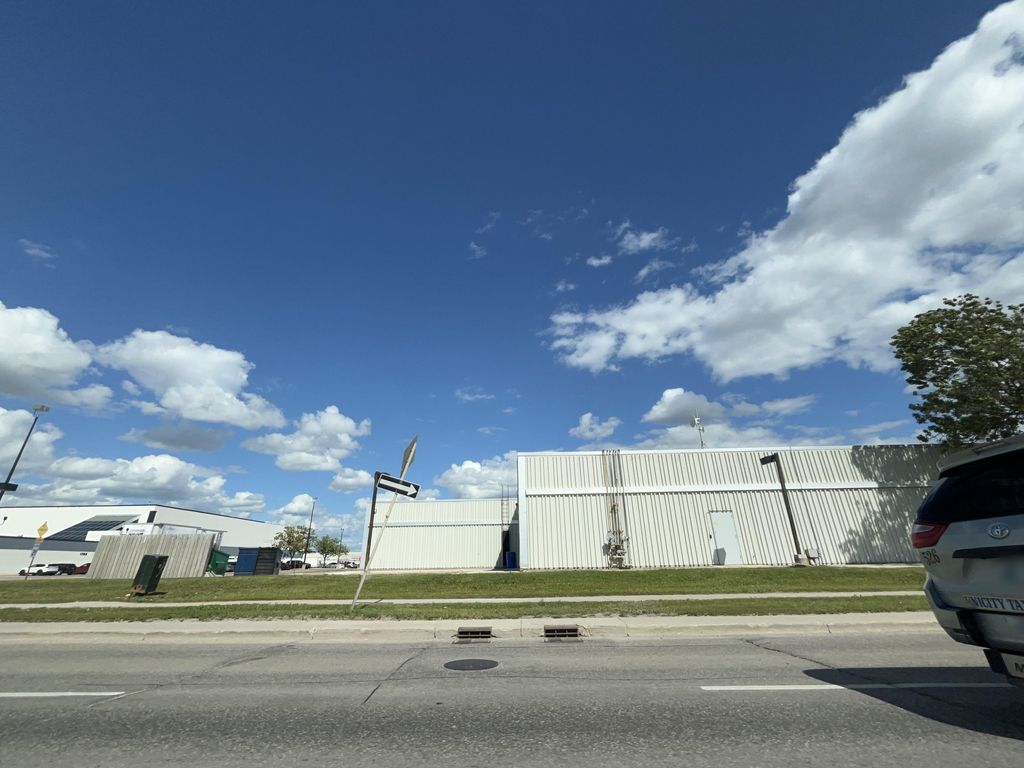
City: winnipeg